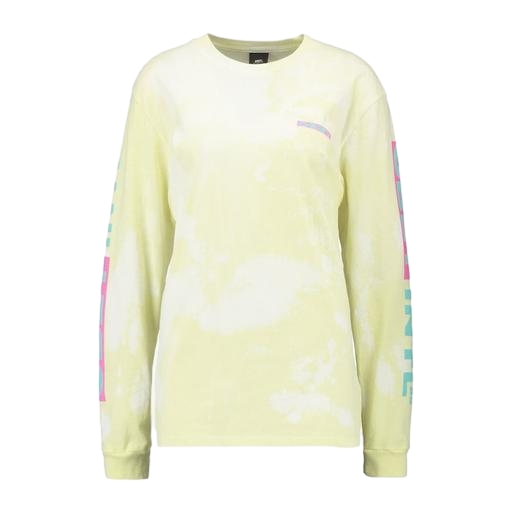
long-sleeve tee, yellow iconic women's long-sleeved t-shirt, longsleeve t-shirt, white background